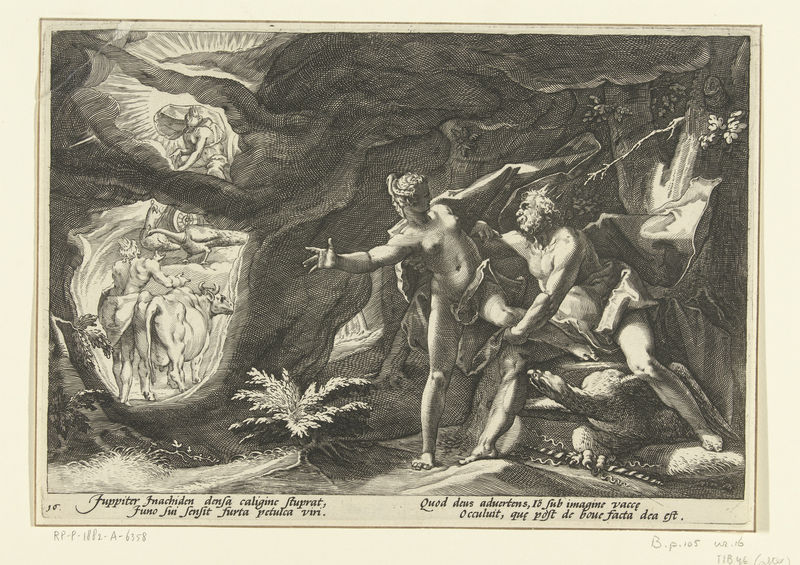
Titel: Jupiter en Io
Künstler: Hendrick Goltzius
Standort: Amsterdam
Institution: Rijksmuseum
Schlagwörter: mann, nackt, busen, frau, tiere, strahlen, jupiter, juppiter